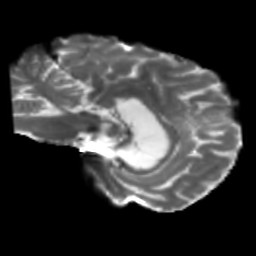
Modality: T2w
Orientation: sagittal
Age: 53
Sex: female
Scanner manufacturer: siemens
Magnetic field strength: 3 T
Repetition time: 5.25 s
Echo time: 0.08 s